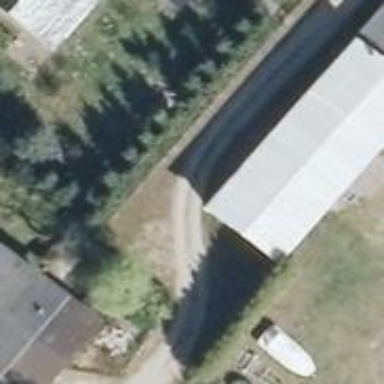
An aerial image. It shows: Alley classified as service road.